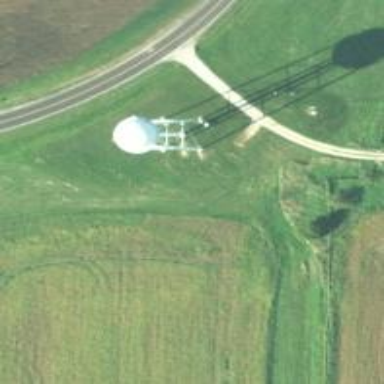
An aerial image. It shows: Water tower that is man-made.